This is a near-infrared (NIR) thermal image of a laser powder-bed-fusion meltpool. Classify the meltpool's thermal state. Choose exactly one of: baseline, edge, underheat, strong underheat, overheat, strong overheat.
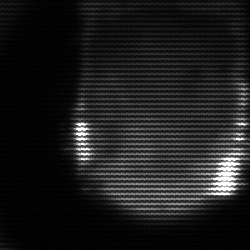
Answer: edge